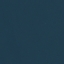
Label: SeaLake